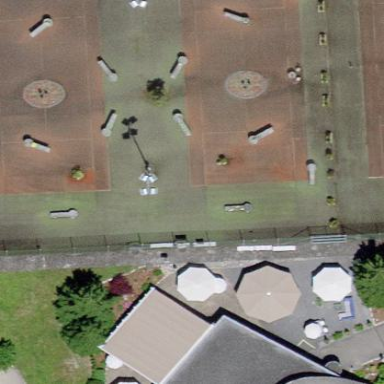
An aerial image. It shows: Tennis court on the leisure land pitch.